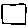
Label: square